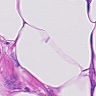
Metastatic tissue present: no